Field crop: maize
Growth stage: 2
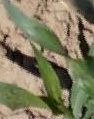
Species: maize